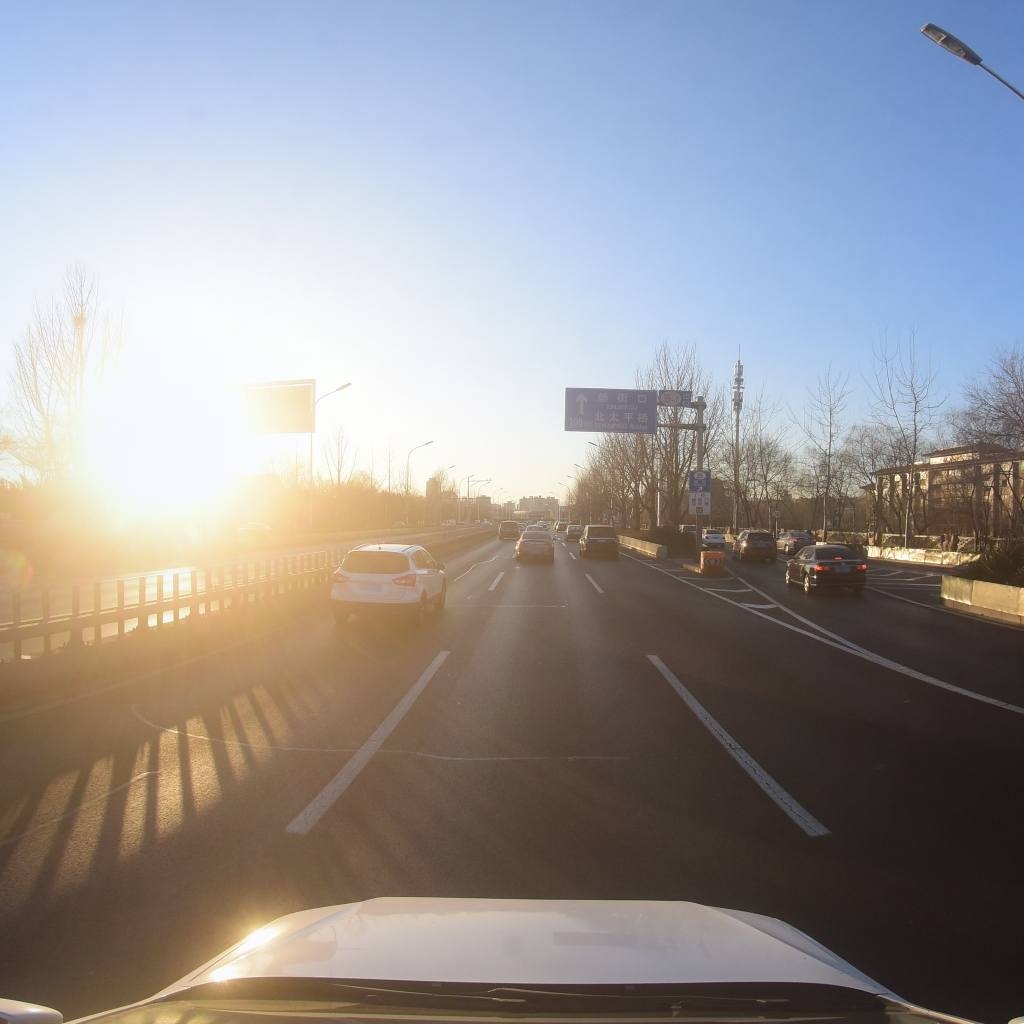
Region: Xicheng
Road damage annotations: transverse patch, transverse patch, longitudinal patch, longitudinal patch